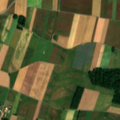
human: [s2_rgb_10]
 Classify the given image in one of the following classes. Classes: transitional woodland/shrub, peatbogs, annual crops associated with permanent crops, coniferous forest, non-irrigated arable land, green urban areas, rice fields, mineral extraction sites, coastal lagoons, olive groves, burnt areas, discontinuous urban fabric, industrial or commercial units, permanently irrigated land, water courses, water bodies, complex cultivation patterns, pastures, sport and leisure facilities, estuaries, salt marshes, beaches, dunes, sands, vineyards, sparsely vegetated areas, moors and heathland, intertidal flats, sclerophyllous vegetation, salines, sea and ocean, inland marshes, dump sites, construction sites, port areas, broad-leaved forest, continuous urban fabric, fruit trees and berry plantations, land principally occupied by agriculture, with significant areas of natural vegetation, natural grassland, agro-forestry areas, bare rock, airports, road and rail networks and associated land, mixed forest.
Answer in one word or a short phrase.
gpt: discontinuous urban fabric, non-irrigated arable land, broad-leaved forest